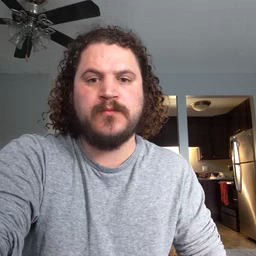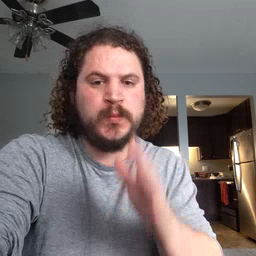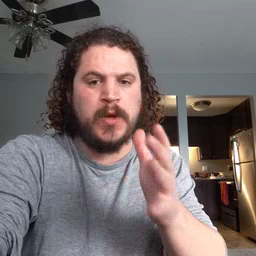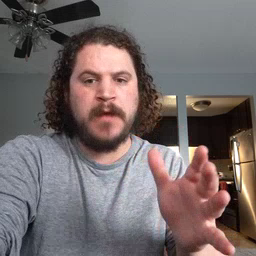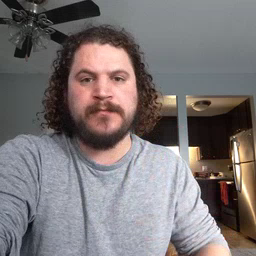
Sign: grandma